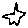
Label: star